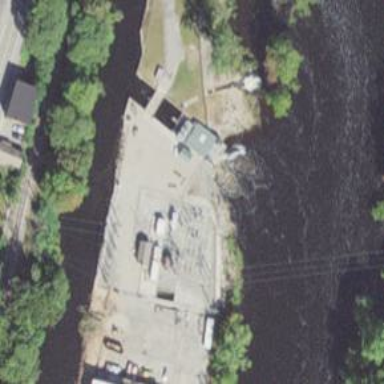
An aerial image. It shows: Distribution-level power substation.